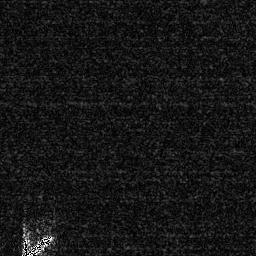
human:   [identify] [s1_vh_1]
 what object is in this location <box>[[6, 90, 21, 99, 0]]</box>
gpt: <ref>1 medium ship at the bottom left</ref>